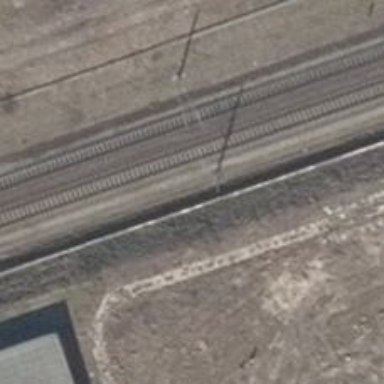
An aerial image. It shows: Catenary mast for power lines.